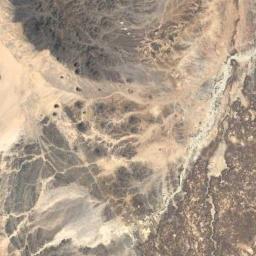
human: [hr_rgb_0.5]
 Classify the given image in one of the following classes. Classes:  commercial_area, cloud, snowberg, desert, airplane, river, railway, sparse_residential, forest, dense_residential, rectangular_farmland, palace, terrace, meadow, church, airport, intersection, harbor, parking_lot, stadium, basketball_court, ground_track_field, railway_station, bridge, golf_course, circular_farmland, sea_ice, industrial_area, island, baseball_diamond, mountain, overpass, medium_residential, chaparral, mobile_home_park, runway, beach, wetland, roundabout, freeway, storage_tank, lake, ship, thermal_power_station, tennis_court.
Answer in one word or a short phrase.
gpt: mountain